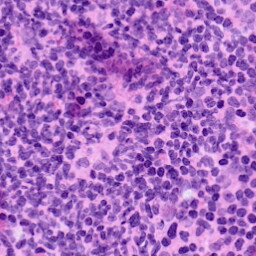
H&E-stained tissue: LymphNode